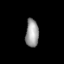
Tissue: lung
Cell type: Epithelial cells
Senescence score: 0.137
Nuclear area (px): 362
Mean DAPI intensity: 153.141